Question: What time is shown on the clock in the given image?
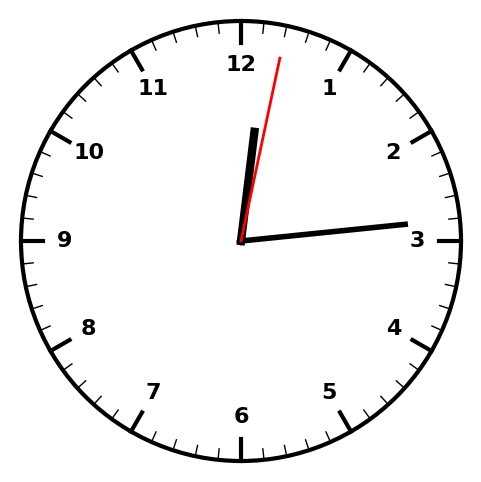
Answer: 12:14:02